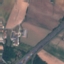
Land use / land cover: Highway